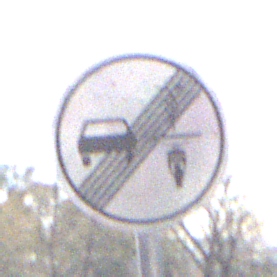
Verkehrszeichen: EndeVerbotUeberholenEinspurigeFahrzeuge
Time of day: Midday
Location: Outdoor (Nature)
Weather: Clear
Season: NotSpecified
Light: Natural